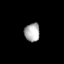
Tissue: lung
Cell type: Epithelial cells
Senescence score: 0.147
Nuclear area (px): 275
Mean DAPI intensity: 174.687